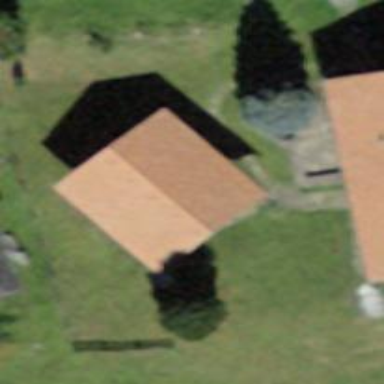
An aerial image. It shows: Rural barn.